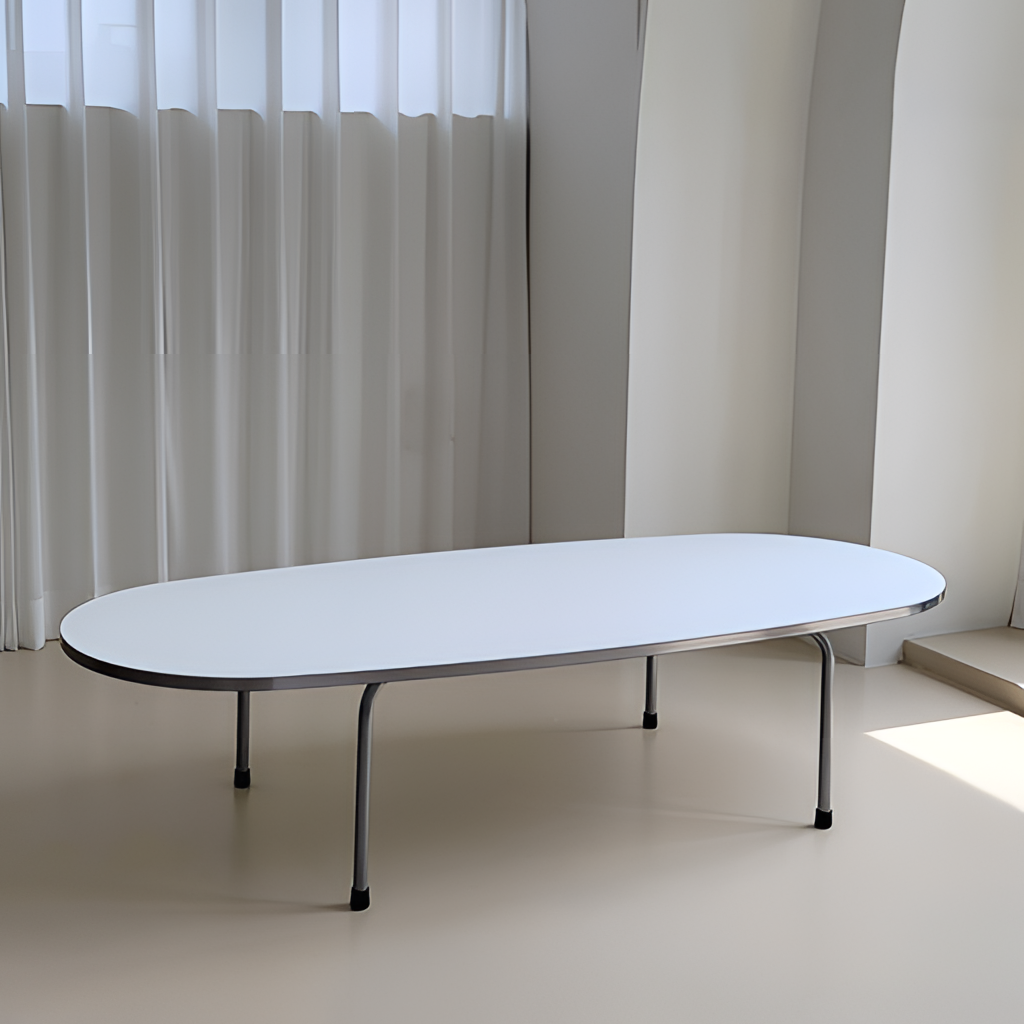
living room, metal table, beige wood flooring, with solid pattern, minimalist, beige paint wallpaper, with solid pattern